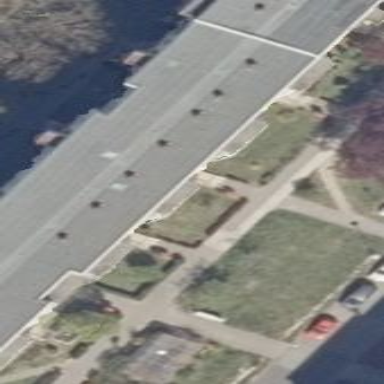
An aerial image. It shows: Apartment building with flat roof.